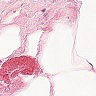
Metastatic tissue present: no